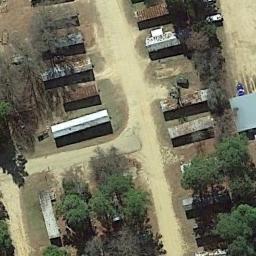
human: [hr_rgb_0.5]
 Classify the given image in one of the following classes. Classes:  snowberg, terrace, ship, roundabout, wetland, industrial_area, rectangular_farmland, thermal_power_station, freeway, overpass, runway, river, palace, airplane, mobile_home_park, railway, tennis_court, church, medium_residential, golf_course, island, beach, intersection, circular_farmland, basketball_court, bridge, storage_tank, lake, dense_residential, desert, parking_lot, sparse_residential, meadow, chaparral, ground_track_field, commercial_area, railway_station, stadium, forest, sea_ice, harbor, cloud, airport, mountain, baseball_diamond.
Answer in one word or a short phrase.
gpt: mobile_home_park